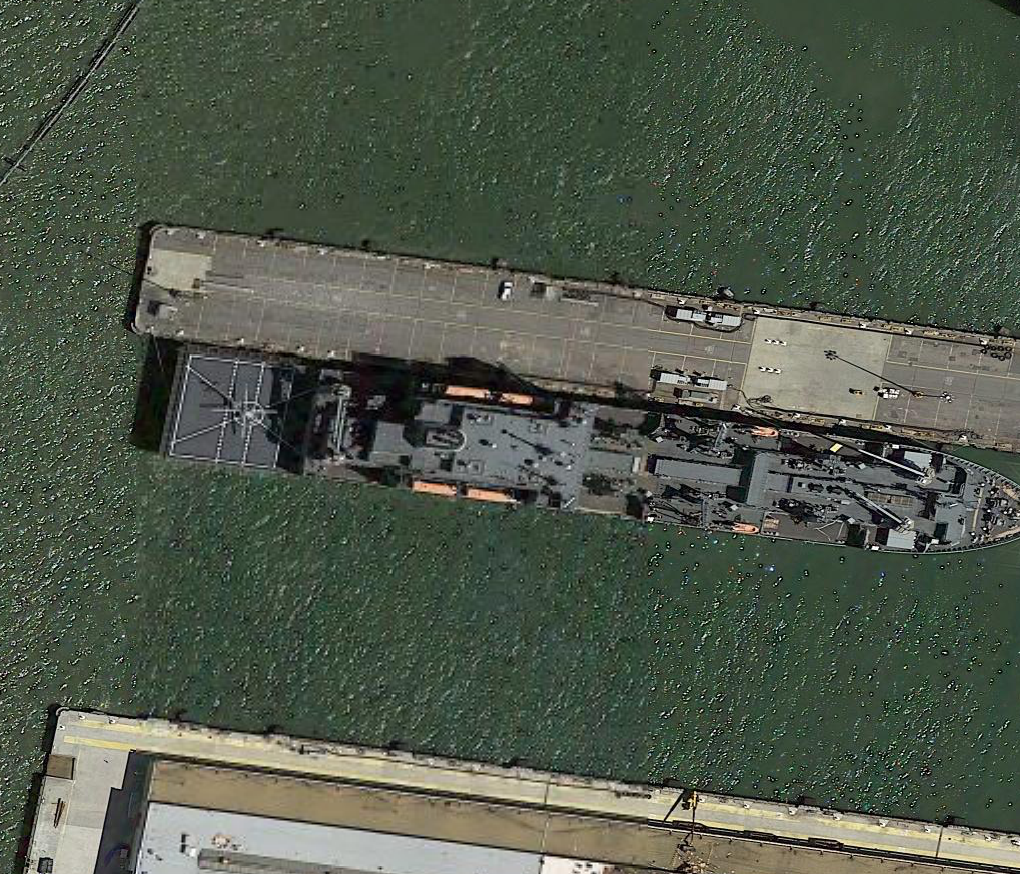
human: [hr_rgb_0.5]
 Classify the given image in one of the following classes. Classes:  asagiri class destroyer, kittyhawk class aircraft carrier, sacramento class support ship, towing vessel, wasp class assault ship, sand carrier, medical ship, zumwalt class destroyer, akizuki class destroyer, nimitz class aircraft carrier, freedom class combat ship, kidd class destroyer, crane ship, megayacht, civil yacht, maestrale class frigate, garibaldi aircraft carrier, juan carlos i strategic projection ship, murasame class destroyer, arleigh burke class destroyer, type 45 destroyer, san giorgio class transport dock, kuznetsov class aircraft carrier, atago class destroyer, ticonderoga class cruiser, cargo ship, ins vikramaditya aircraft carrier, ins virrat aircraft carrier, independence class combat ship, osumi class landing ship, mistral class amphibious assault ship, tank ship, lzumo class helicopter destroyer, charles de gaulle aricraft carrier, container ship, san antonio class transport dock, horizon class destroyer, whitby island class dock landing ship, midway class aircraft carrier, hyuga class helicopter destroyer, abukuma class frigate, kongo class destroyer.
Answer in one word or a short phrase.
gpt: Crane ship